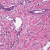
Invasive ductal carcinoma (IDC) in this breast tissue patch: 0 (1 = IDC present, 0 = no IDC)